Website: apple
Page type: billing-address
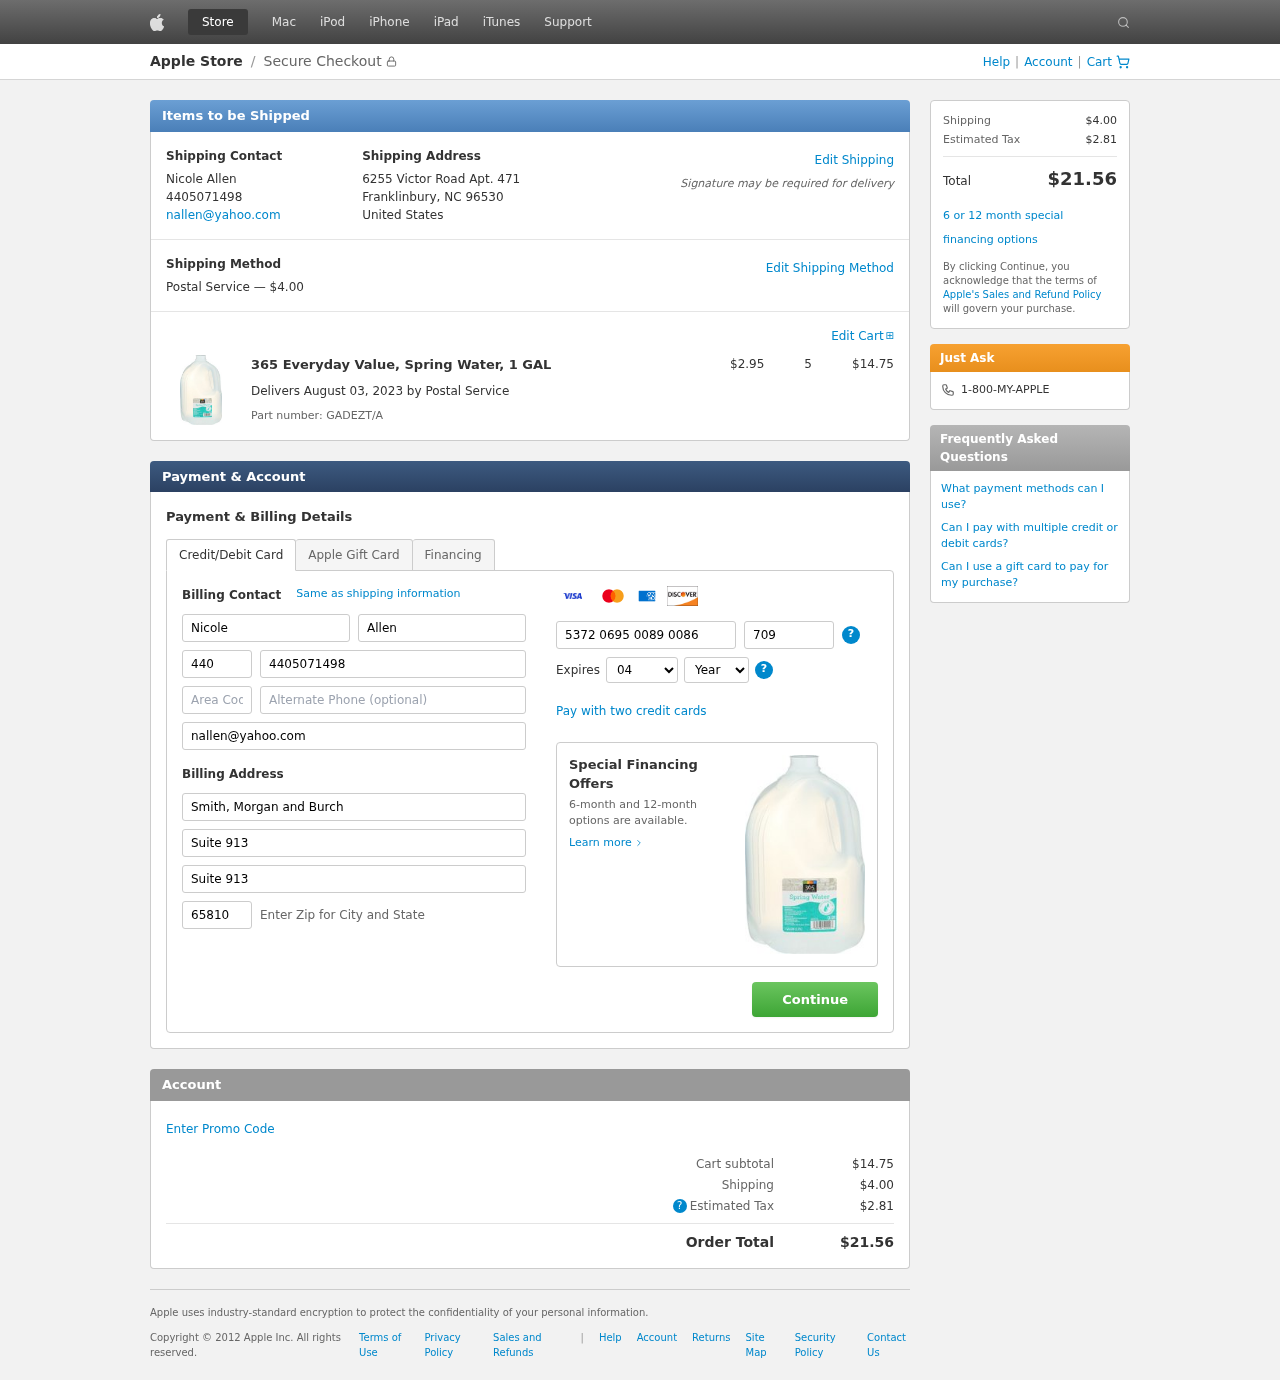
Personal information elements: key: PII_CARD_CVV
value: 709
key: PII_CARD_EXPIRY_MONTH
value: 04
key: PII_CARD_EXPIRY_YEAR
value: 28
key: PII_CARD_NUMBER
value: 5372 0695 0089 0086
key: PII_CITY_STATE_ZIP
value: Franklinbury, NC 96530
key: PII_COMPANY
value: Smith, Morgan and Burch
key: PII_COUNTRY
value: United States
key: PII_EMAIL
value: nallen@yahoo.com
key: PII_FIRSTNAME
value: Nicole
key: PII_FULLNAME
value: Nicole Allen
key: PII_LASTNAME
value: Allen
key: PII_PHONE
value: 4405071498
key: PII_PHONE_AREA
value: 440
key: PII_POSTCODE2
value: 65810
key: PII_STREET
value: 6255 Victor Road Apt. 471
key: PII_STREET2
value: Suite 913
Product elements: key: PRODUCT1_NAME
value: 365 Everyday Value, Spring Water, 1 GAL
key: PRODUCT1_PRICE
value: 2.95
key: PRODUCT1_QUANTITY
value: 5
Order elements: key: ORDER_SHIPPING_COST
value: $4.00
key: ORDER_SUBTOTAL
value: $14.75
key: ORDER_DELIVERY_DATE
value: August 03, 2023
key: ORDER_PART_NUMBER
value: GADEZT/A
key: ORDER_TAX
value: $2.81
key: ORDER_TOTAL
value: $21.56